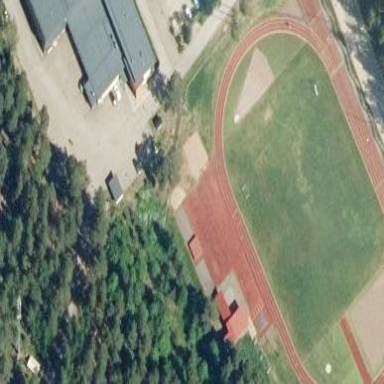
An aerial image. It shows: Track located within leisure land area.